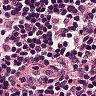
Metastatic tissue present: no